Aerial crown-view tile of a tropical tree (Barro Colorado Island, Panama), acquired 20250616:
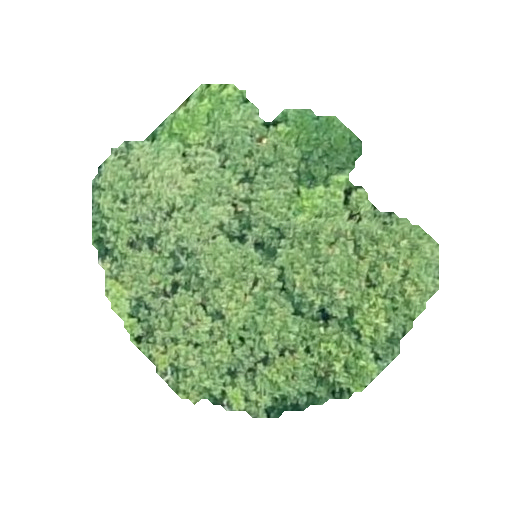
Species: Hieronyma alchorneoides
GBIF accepted scientific name: Hieronyma alchorneoides
Crown area: 116.455 m²